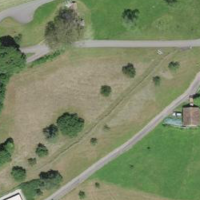
EUNIS habitat code: 24
Species observed at this site:
Cydonia oblonga